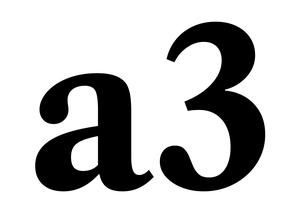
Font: LibreCaslonText_Bold